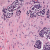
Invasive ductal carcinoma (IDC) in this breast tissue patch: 1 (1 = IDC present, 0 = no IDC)